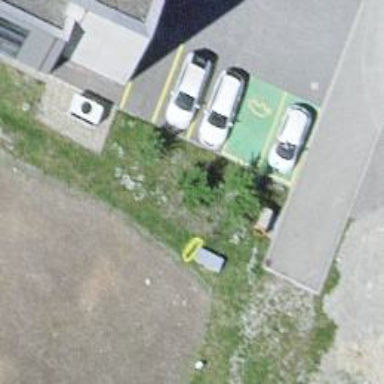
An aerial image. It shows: Charging station.